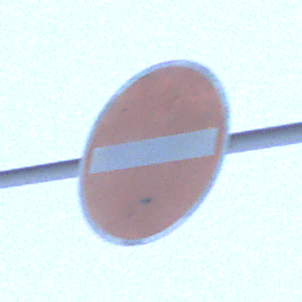
Verkehrszeichen: VerbotDerEinfahrt
Umgebung: Outdoor, Nature
Tageszeit: Midday
Wetter: Overcast
Licht: Natural
Jahreszeit: Winter
Kontrast: LowContrast